Interaction volume radius: 10 \u00c5
Interaction volume height: 20 \u00c5
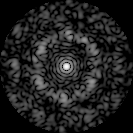
Disorder parameter: 0.7232